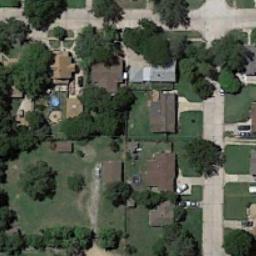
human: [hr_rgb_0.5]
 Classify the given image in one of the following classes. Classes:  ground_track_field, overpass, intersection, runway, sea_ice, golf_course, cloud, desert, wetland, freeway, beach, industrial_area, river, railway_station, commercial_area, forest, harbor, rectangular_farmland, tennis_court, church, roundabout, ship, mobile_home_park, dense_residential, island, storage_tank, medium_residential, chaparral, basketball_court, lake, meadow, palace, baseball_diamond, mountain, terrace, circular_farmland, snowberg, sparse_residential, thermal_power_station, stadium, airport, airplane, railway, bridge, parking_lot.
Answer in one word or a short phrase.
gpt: medium_residential